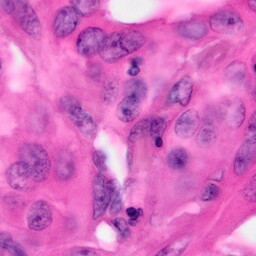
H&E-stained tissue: Pancreatic